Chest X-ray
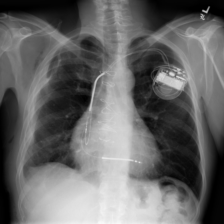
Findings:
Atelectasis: negative
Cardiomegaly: negative
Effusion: negative
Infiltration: negative
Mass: negative
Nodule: negative
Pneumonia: negative
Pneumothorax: negative
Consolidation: negative
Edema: negative
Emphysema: positive
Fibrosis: negative
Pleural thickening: negative
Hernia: negative